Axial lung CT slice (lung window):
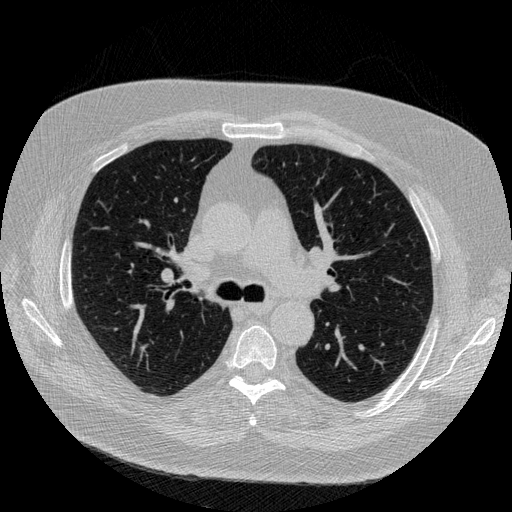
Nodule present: no